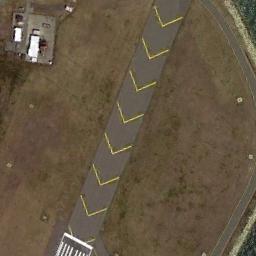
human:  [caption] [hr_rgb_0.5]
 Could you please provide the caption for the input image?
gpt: The runway with some arrow markings goes through the clearing and some buildings are next to the runway .

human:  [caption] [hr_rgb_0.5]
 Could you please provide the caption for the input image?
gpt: There are several buildings beside the runway .

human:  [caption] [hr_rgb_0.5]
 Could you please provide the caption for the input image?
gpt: There is brown bare ground next to the runway, There are several buildings next to the runway, And there are yellow arrow signs on the runway .

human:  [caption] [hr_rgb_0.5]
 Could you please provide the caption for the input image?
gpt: The runway is on the bare land next to some houses .

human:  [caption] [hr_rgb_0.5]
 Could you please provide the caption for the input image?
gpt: There are brown bare land beside the runway .